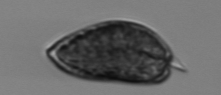
Label: Prorocentrum_micans